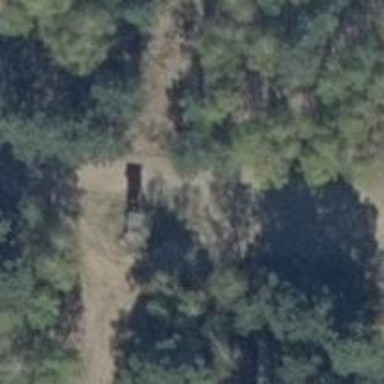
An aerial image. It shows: Hunting stand.